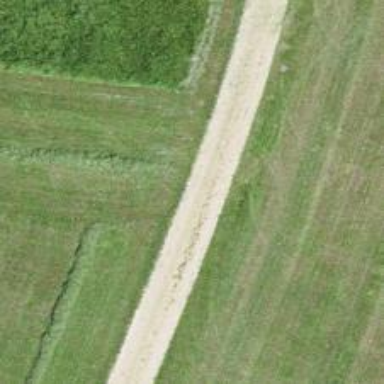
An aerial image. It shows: Gravel track with grade 2 quality.